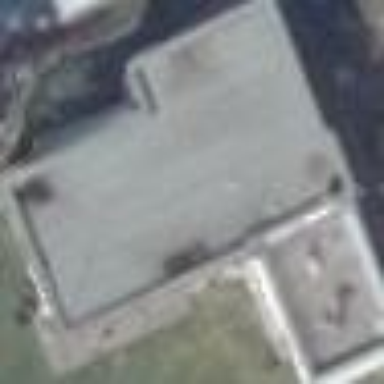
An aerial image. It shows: Detached building.